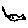
Label: fish